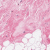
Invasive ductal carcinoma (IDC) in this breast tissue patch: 0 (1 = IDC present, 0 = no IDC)